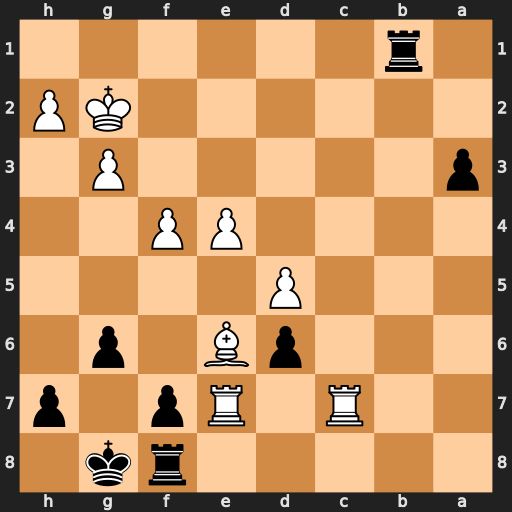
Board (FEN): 5rk1/2R1Rp1p/3pB1p1/3P4/4PP2/p5P1/6KP/1r6
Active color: b
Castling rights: -
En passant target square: -
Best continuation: a2 Bxf7+ Rxf7